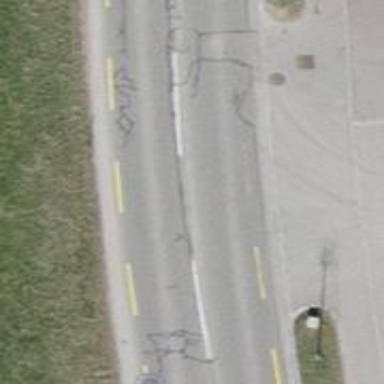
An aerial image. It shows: Tertiary road with designated cycle lane.